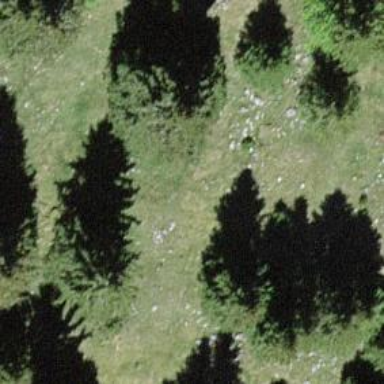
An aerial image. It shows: Needle-leaved tree in nature.